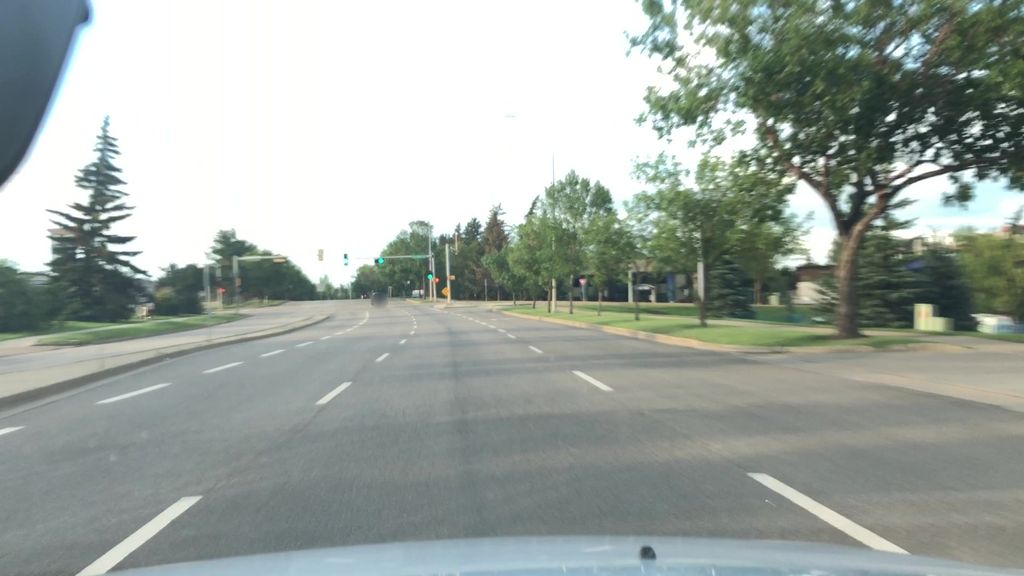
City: edmonton